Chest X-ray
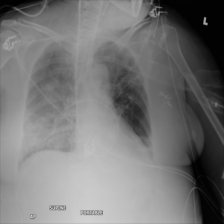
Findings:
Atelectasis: negative
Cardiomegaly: negative
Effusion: negative
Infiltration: positive
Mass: negative
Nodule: negative
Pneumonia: negative
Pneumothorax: negative
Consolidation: negative
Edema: negative
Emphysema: negative
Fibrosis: negative
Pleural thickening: negative
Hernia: negative